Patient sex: M
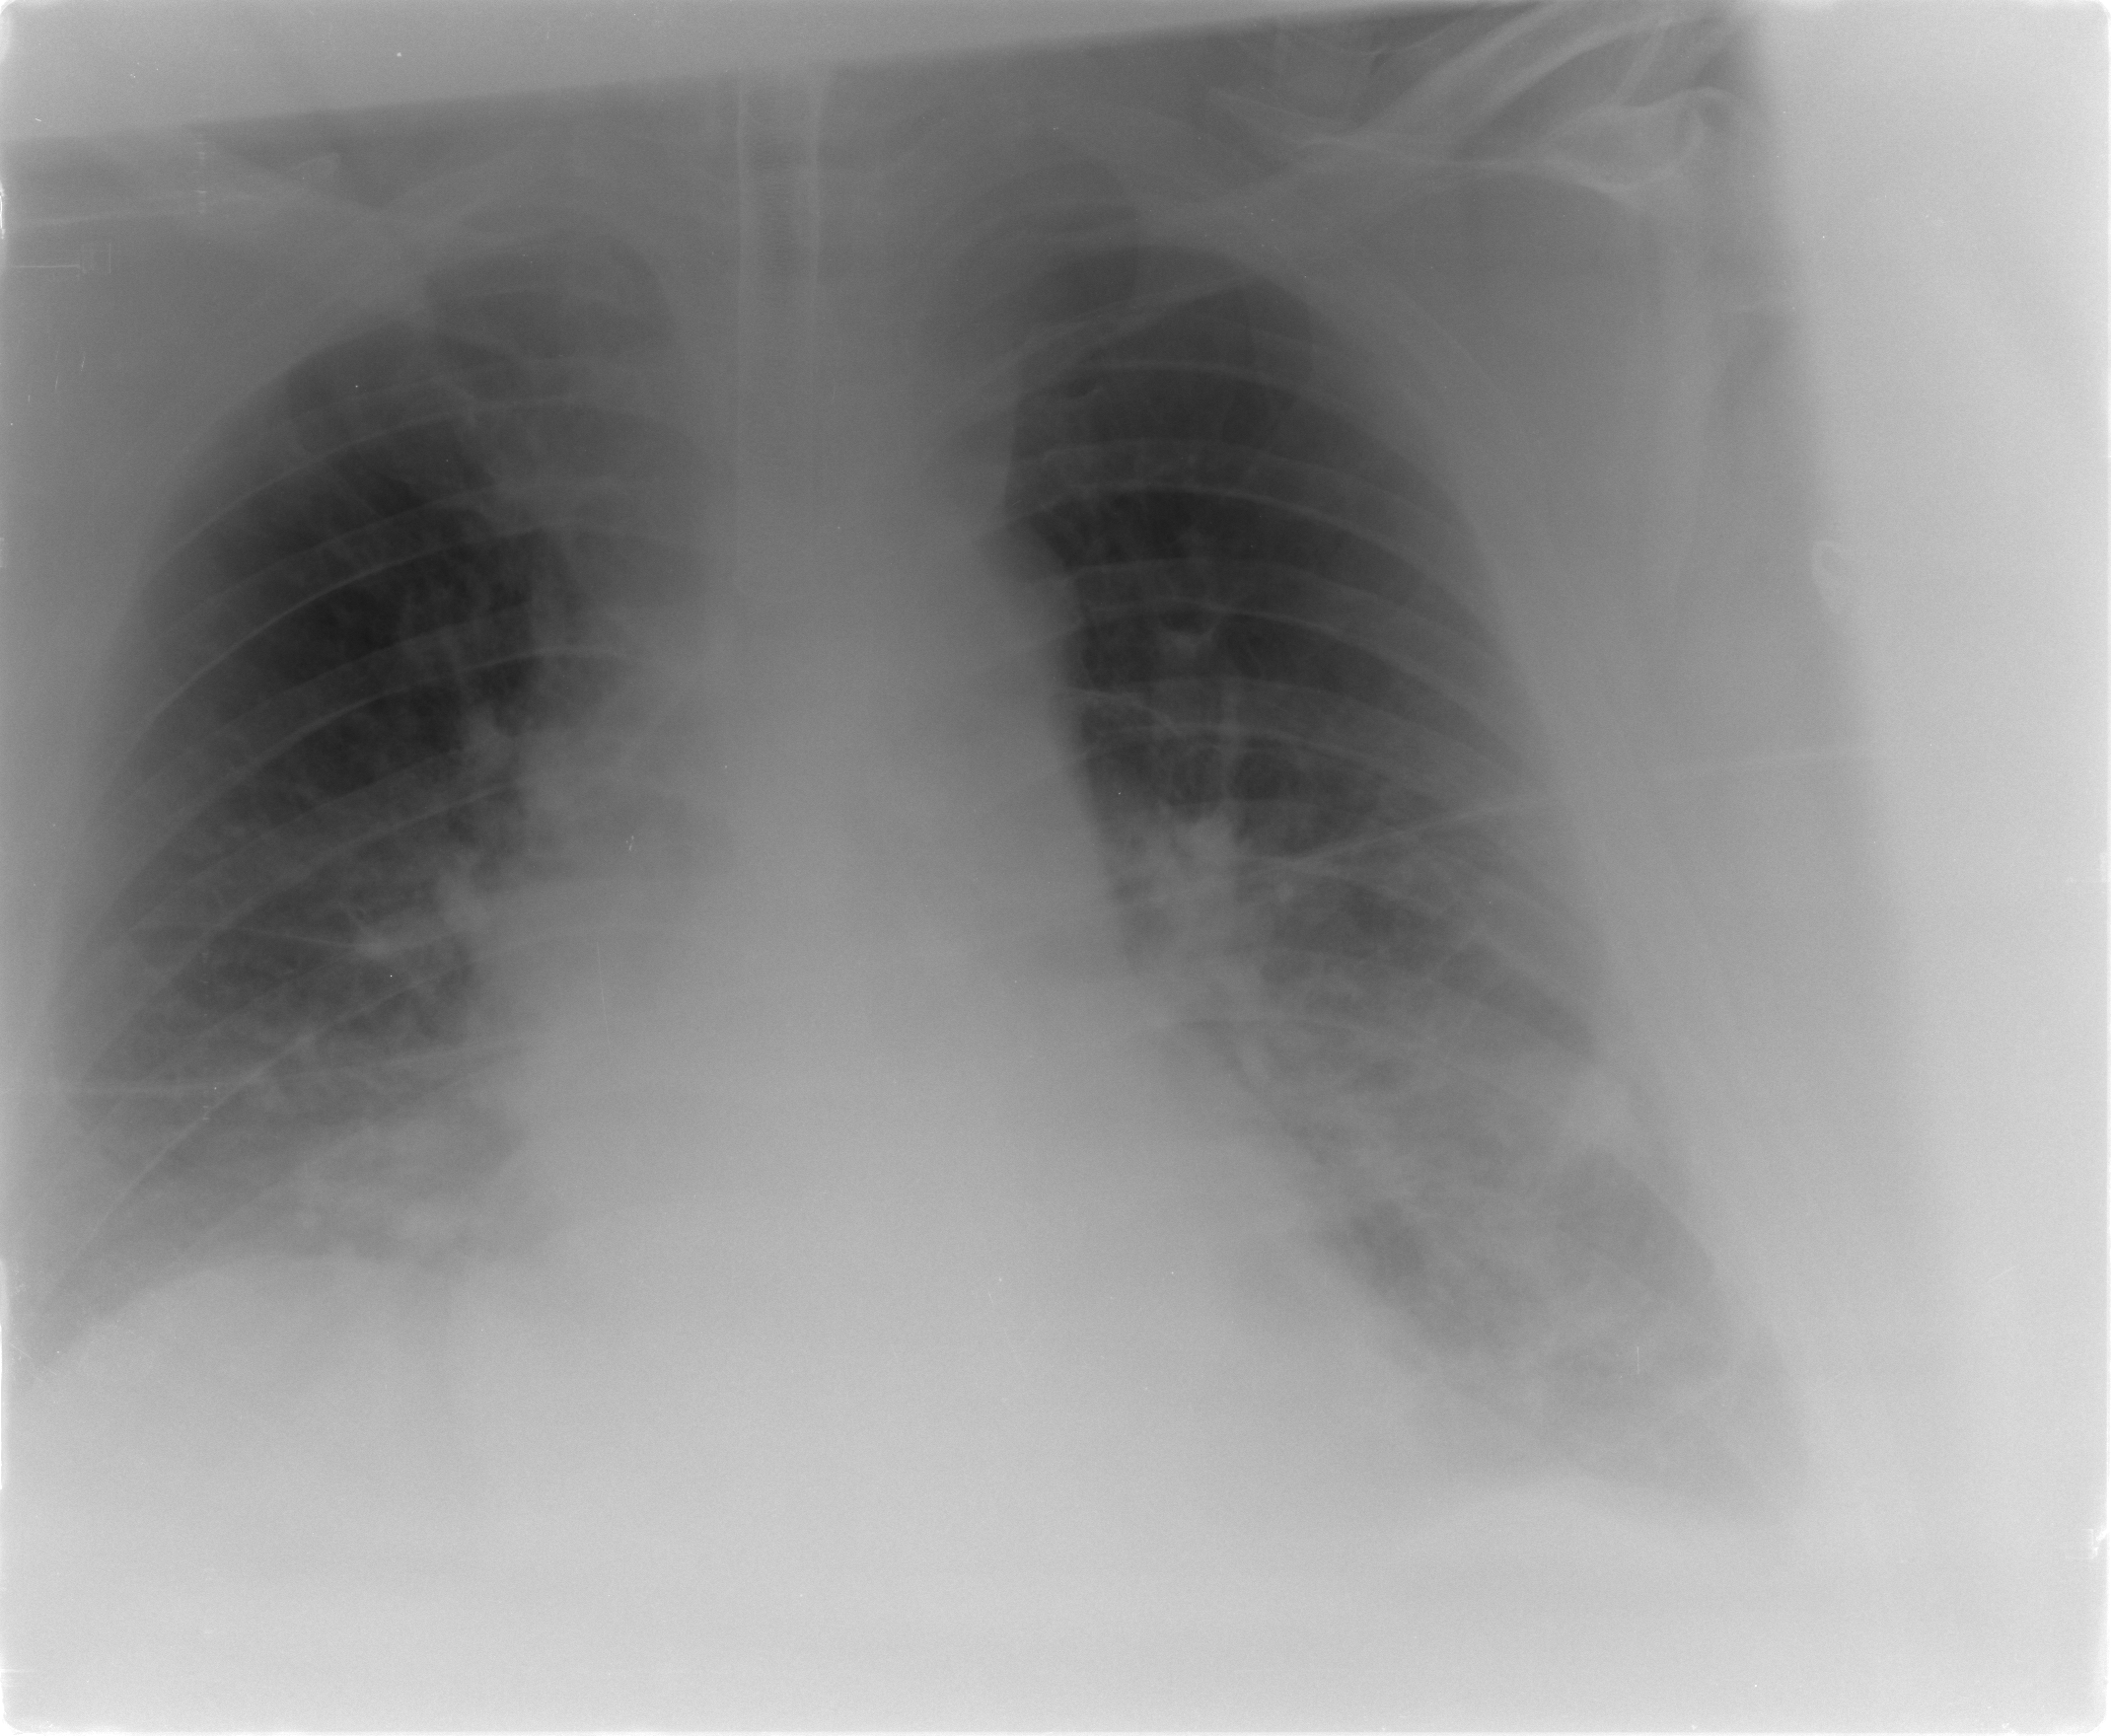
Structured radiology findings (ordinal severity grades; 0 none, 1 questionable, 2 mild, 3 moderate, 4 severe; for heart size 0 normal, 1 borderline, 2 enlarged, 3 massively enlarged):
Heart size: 2
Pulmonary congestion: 2
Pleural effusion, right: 1
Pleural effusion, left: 2
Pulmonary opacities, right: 1
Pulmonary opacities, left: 1
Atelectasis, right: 2
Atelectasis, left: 3